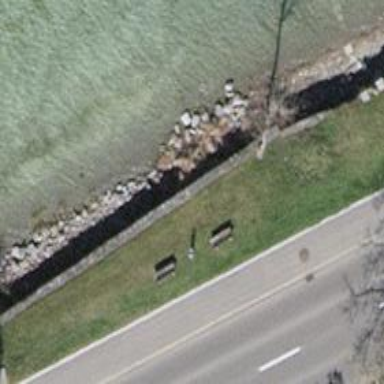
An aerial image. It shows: Bench for seating.